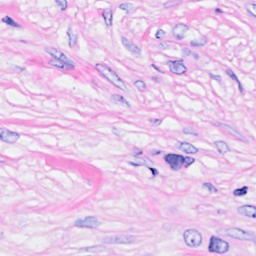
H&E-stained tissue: Breast